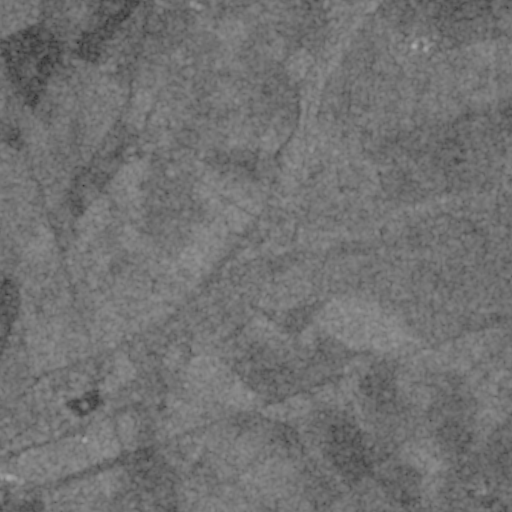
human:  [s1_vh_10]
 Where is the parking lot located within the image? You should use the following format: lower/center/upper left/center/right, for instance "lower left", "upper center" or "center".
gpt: The parking lot is located in the lower left of the image.
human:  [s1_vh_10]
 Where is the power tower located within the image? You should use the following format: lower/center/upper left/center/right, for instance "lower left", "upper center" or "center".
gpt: The power tower is located in the lower right of the image.
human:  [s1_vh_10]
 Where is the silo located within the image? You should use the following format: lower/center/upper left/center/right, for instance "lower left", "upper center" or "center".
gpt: The silo is located in the lower left of the image.
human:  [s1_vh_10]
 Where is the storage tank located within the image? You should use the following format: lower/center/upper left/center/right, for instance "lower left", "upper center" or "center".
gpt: The storage tank is located in the center right of the image.
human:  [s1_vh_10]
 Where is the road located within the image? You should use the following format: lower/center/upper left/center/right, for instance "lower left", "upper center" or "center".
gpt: There is no road in the image.

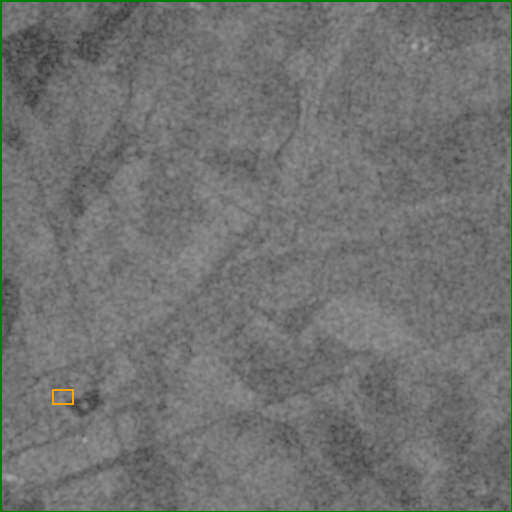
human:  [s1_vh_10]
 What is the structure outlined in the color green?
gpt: The structure outlined in green is a crop field.
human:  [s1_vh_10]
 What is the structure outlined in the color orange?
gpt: The structure outlined in orange is a parking lot.
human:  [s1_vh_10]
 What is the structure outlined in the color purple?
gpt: There is no purple outline.